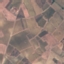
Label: PermanentCrop